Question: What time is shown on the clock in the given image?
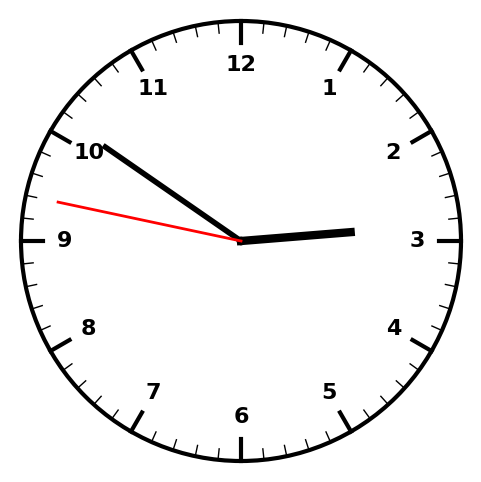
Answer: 02:50:47